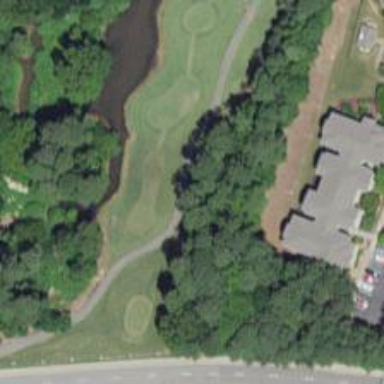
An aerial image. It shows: Path for both roads and golfers.